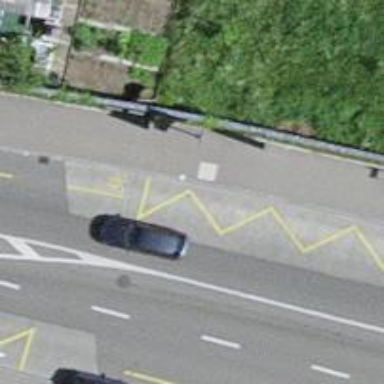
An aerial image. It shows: Platform for public transport is situated by the road.